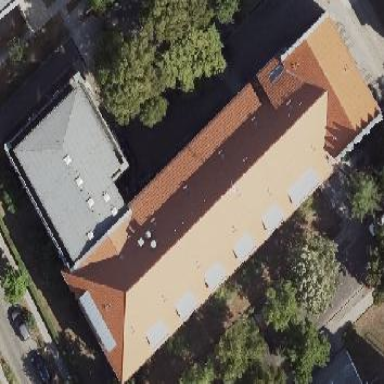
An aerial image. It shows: Gabled roof university building.